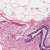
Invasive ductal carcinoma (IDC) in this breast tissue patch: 0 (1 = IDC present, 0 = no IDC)